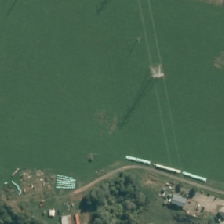
Land cover: shortrotation_cropland